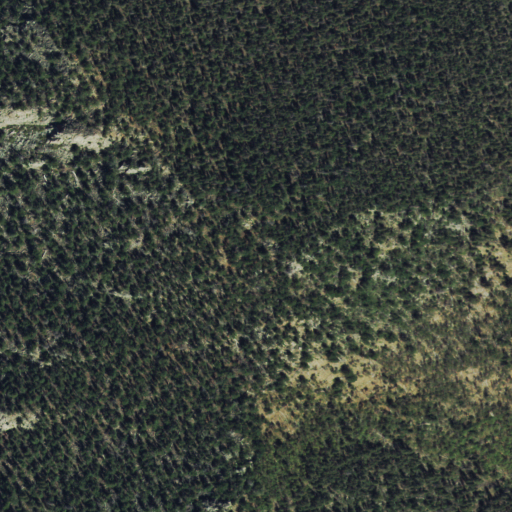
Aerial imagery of mountain in Colorado named Pulver Mountain containing evergreen forest and deciduous forest